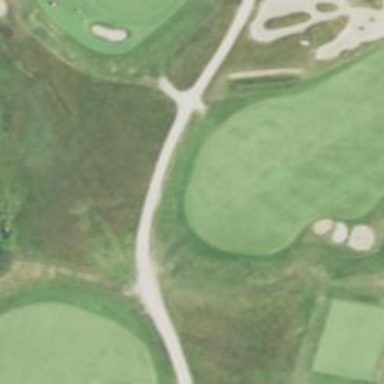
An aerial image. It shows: Path for both road and golf.